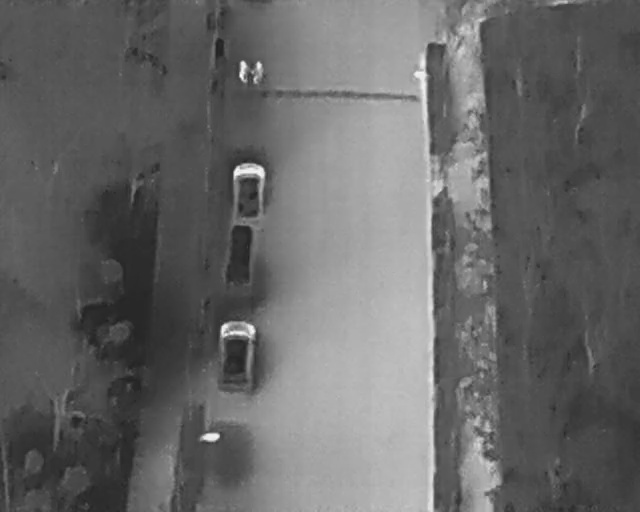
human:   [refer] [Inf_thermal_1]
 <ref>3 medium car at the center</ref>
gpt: <box>[[33, 34, 43, 40, 2], [31, 65, 42, 73, 2], [32, 47, 42, 52, 3]]</box>

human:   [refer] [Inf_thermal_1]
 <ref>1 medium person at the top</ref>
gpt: <box>[[36, 12, 40, 15, 2]]</box>

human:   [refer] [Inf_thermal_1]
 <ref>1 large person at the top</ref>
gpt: <box>[[38, 13, 42, 15, 2]]</box>